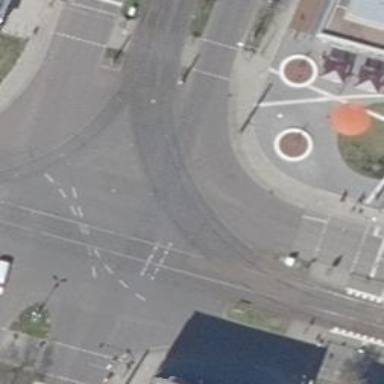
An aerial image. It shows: Tram level crossing on railway.